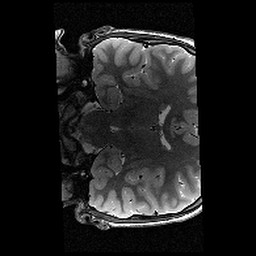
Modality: T2w
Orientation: coronal
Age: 12
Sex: male
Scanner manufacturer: siemens
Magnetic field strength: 3 T
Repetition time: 9.23 s
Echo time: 0.067 s